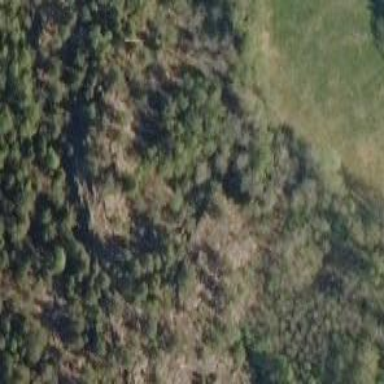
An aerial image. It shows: Cliff in nature.